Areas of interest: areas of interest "Tibet Autonomous Region Song and Dance Troupe"
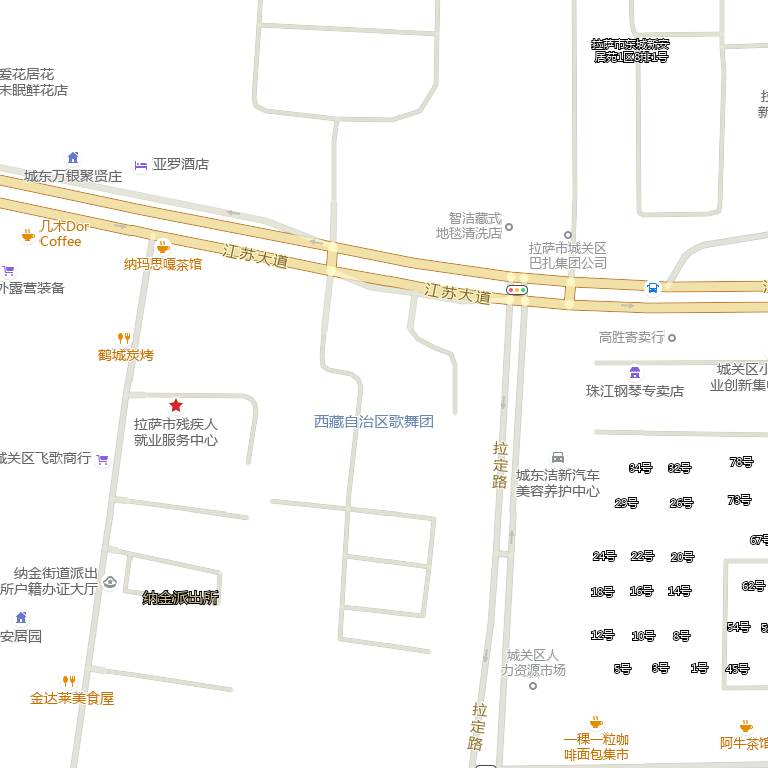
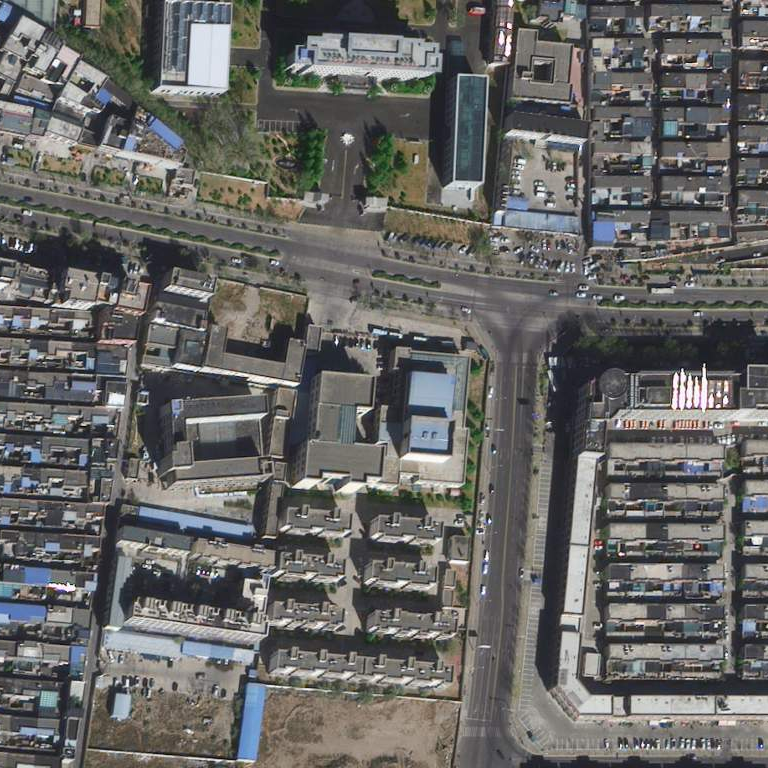